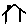
Label: house